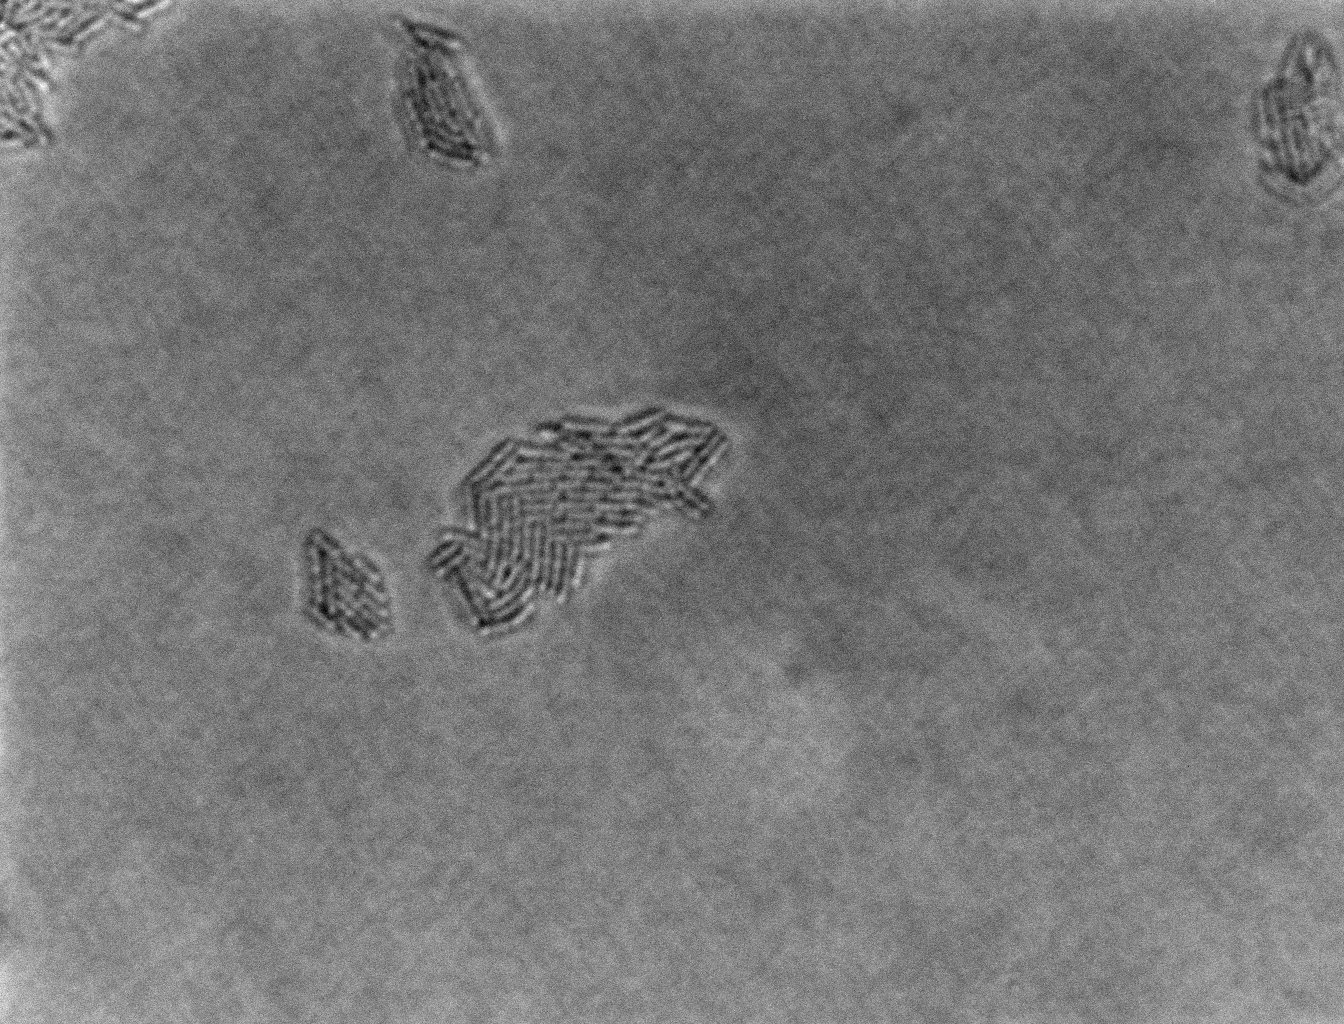
various_fewshot